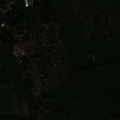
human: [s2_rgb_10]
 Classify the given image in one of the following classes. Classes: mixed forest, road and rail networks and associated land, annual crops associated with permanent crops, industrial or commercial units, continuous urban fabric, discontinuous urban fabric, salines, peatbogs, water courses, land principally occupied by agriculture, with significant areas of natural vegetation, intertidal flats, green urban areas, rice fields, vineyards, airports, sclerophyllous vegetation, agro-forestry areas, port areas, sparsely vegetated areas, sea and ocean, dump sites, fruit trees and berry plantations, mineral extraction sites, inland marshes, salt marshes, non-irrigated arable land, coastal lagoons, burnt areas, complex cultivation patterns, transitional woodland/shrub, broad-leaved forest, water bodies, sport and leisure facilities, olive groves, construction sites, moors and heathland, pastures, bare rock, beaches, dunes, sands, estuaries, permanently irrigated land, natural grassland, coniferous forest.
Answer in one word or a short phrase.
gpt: discontinuous urban fabric, pastures